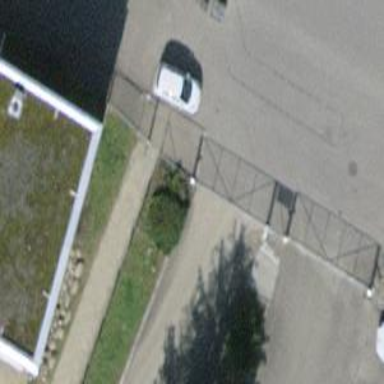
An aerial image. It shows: Gate.